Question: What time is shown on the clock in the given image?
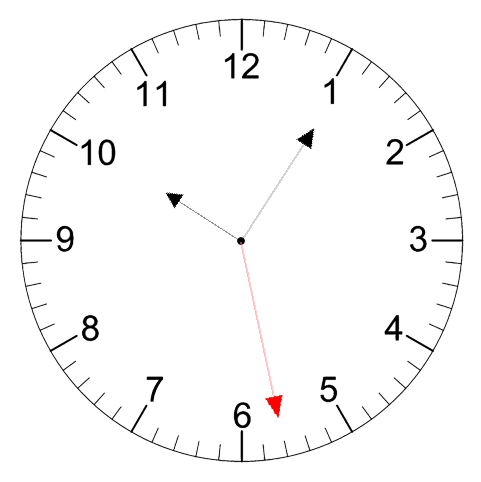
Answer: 10:05:28